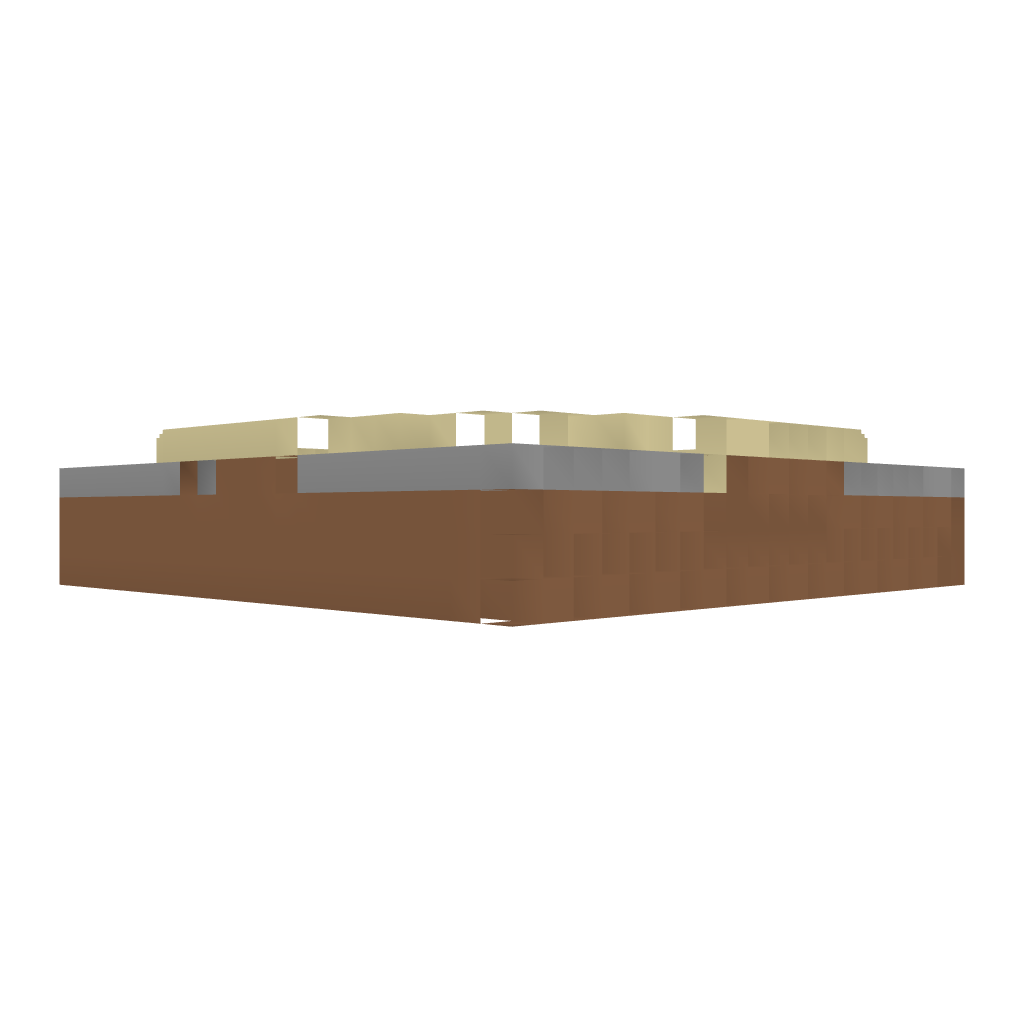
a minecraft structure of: Small Jem Pool